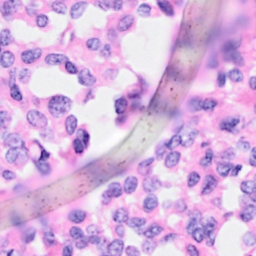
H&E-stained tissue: Breast